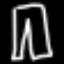
Label: pants